Question: I have this PNG image: (the area in the grey borders is transparent)

I would like only the grey corners to have alpha of 0.5
If I set
'''
[imgView setAlpha:0.5f];
'''
Also the transparent area in the middle retrieves a semi-white color.
How can I do it?
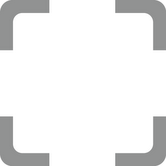
Answer: Any reason why you don't just change the original image file? If that's not possible, you could put a white (black?) rectangle with 50% opacity below the image.
Of course there are many ways to do this but you would need to tell us more about your use case.